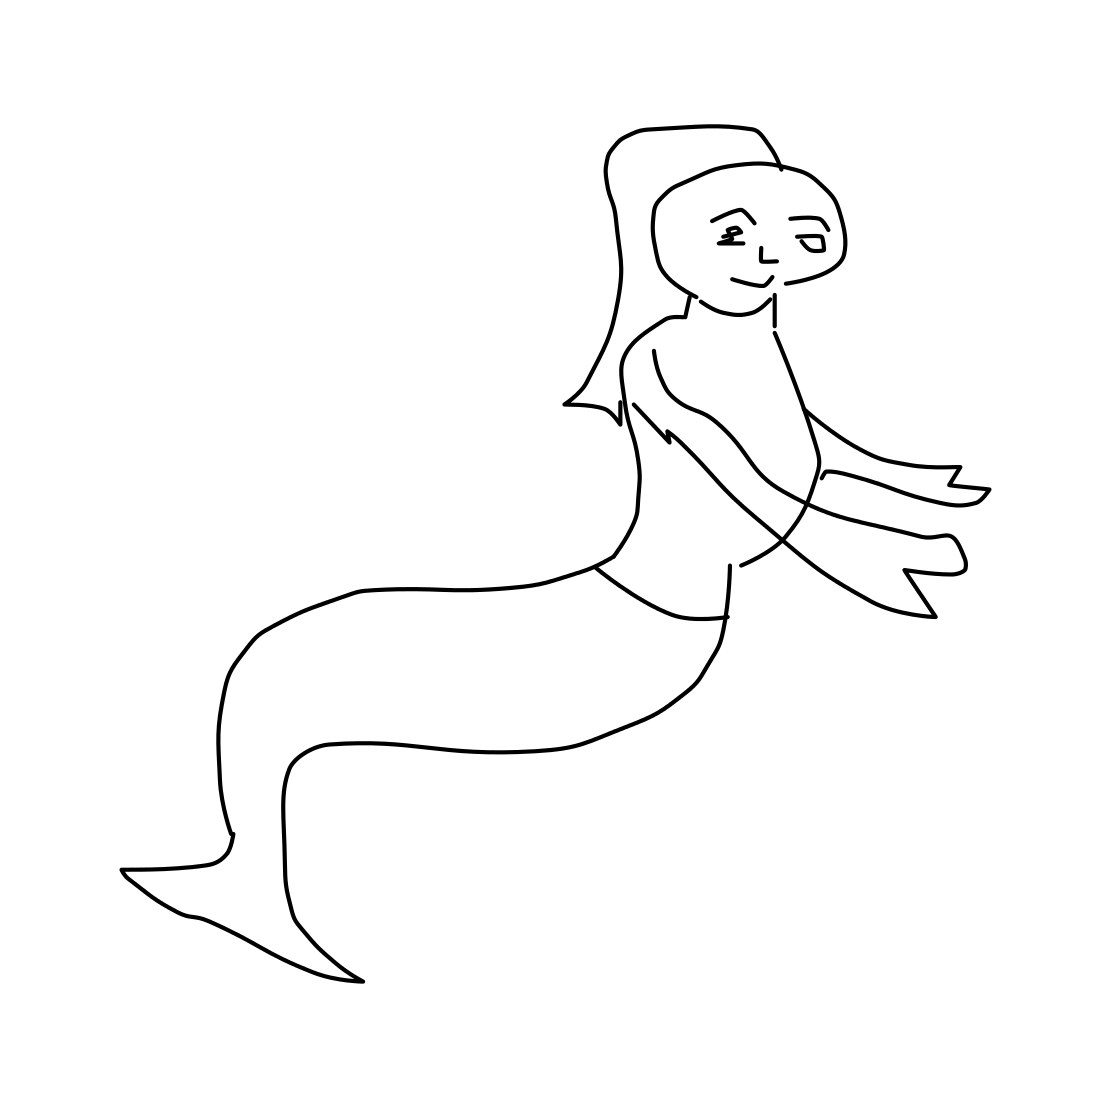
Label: mermaid